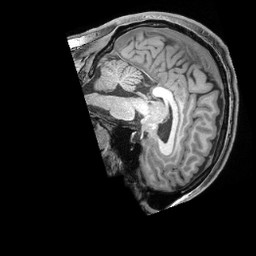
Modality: T1w
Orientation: sagittal
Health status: healthy
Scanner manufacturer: siemens
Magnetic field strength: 3 T
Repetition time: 2.4 s
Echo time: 0.00201 s